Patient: sex M, age 42
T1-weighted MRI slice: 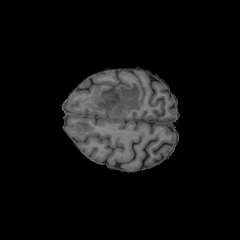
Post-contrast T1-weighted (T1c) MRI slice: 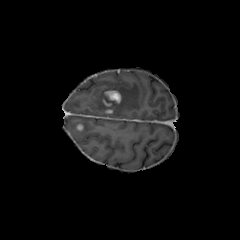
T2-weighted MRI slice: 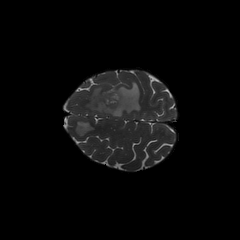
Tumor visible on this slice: yes
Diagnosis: Glioblastoma, IDH-wildtype
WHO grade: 4